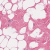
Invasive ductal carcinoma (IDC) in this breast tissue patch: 0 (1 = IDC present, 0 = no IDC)